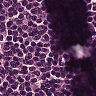
Metastatic tissue present: no